Interaction volume radius: 5 \u00c5
Interaction volume height: 15 \u00c5
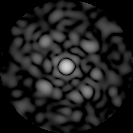
Disorder parameter: 0.766